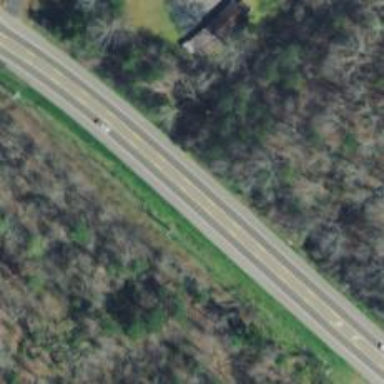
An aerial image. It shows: Trunk highway.